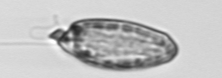
Label: Katodinium_or_Torodinium